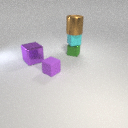
small purple rubber cube to the right of large purple metal cube